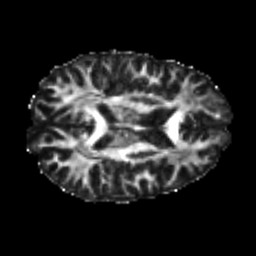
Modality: FA
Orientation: axial
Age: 24
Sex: male
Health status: healthy
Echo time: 0.074 s